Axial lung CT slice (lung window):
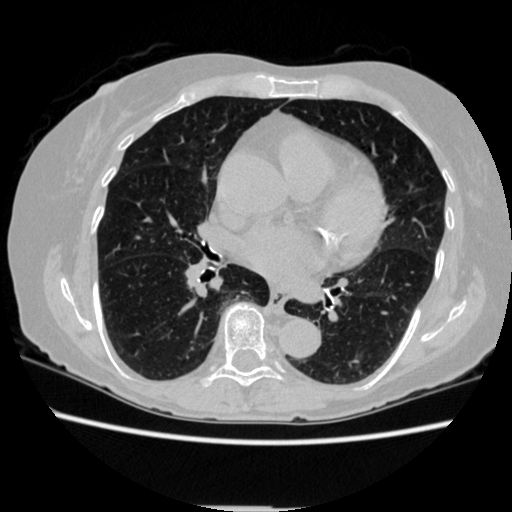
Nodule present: no